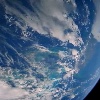
Label: cloud